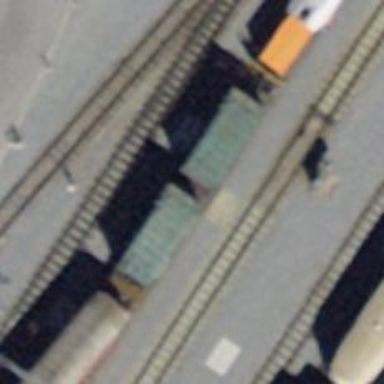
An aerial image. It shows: Railway switch.